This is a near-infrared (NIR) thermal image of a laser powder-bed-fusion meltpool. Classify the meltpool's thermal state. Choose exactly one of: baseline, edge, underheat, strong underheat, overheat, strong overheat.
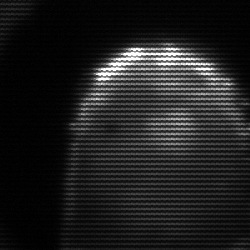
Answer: edge